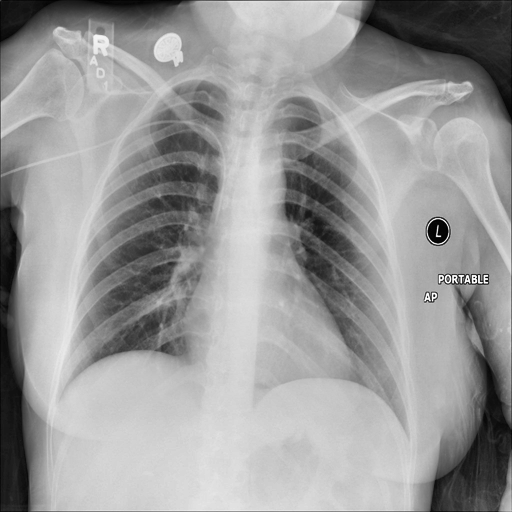
Finding: NORMAL